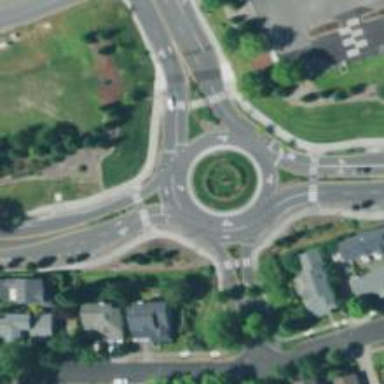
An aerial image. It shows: Roundabout at tertiary road junction.